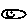
Label: smiley face